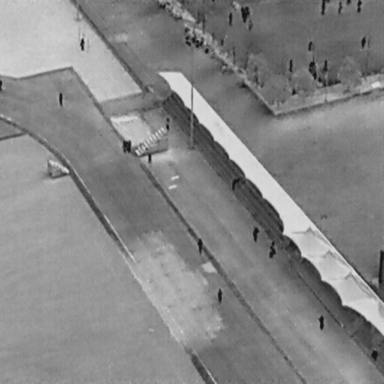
There are 23 objects shown in the infrared image, including 20 People, and three DontCares.